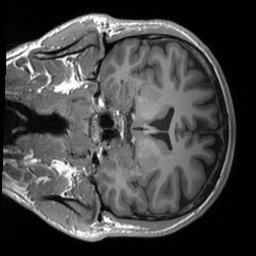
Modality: T1w
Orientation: coronal
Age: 23
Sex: male
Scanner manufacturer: siemens
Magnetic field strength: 3 T
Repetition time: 1.8 s
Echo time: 0.00241 s